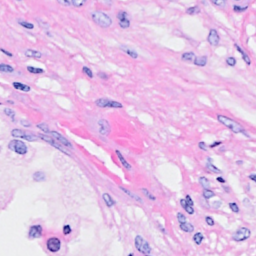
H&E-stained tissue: Breast